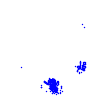
Particle: electron